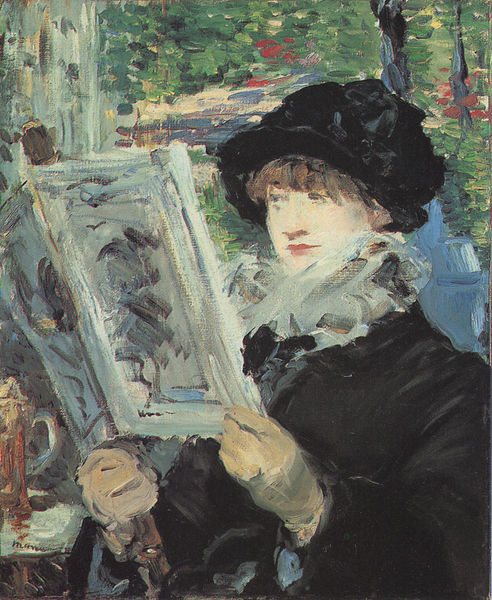
Titel: Lesende Frau im Café
Künstler: Édouard Manet
Standort: Chicago (Illinois)
Institution: The Art Institute of Chicago
Schlagwörter: baum, blau, blätter, feder, gemälde, hand, laub, bäume, grün, impressionismus, landschaft, mädchen, sitzen, bunt, cafe, frankreich, frau, getränk, glas, grau, handschuhe, hintergrund, hut, hüte, kleid, kopfbedeckungen, licht, mund, paris, renoir, schwarz, tisch, weiss, blick, dame, haus, park, rot, schal, weg, malerei, jacke, kneipe, lokal, mütze, mützen, wand, augen, gesicht, kragen, samt, bild, bildnis, hände, portrait, porträt, natur, haare, mantel, pflanzen, hübsch, lippen, wald, pony, garten, krug, kopfbedeckung, lächeln, farbe, herbst, französisch, duktus, weib, kaffee, impressionistisch, monet, lesen, manet, junge frau, ölfarbe, augenbraue, gründ, frühling, französin, tischkante, bierkrug, buch, jungfrau, zeitschrift, zeitung, bier, heiter, pinselstrich, vereinfacht, flecken, karte, renior, ponny, lichtspiel, weibchen, claude, claude monet, leicht, freundlich, illustrierte, freie, lese, lektüre, rote lippen, voll, fingernagel, tischrand, speisekarte, stirnfransen, sommerf, zeitung lesen, zeitungc, zeitungshalter, 1878, 19. jh., malaeri, frau zeitung impressionismus öl cafe frankreich, renoire, lesende #dame, zeitunglesend